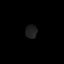
Tissue: lung
Cell type: Others
Senescence score: 0.2363
Nuclear area (px): 156
Mean DAPI intensity: 30.462